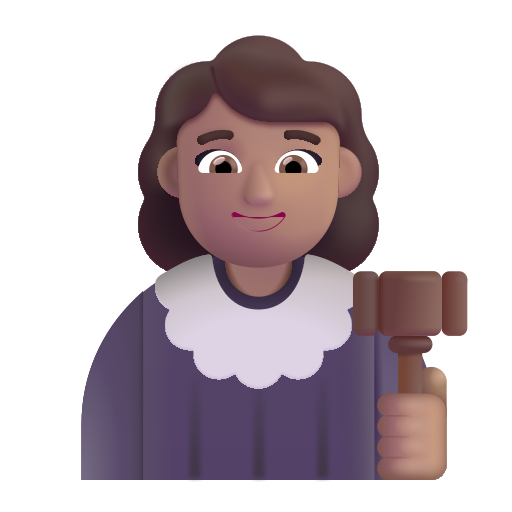
woman judge color